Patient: sex M, age 26
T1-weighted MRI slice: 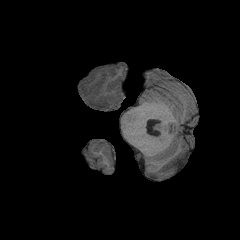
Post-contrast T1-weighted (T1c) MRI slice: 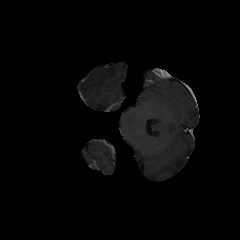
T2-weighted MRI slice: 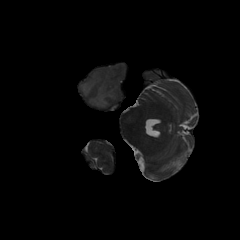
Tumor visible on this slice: yes
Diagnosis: Astrocytoma, IDH-mutant
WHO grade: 3